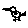
Label: bird